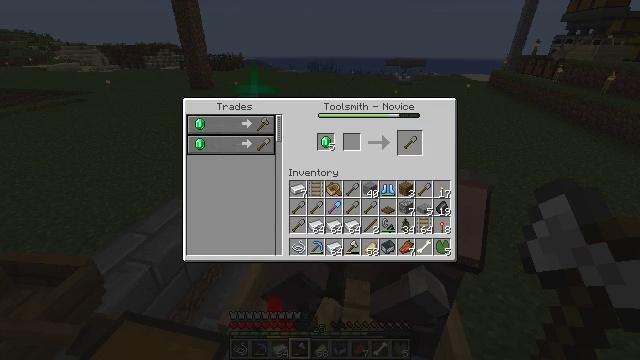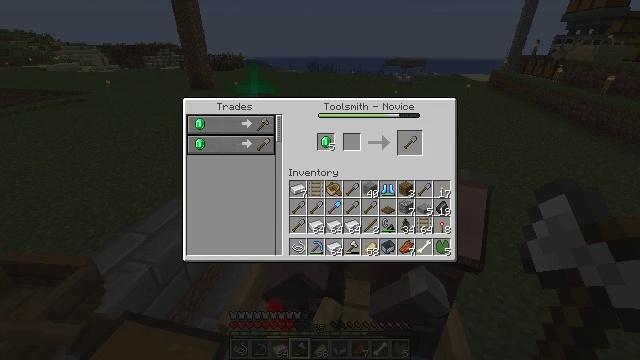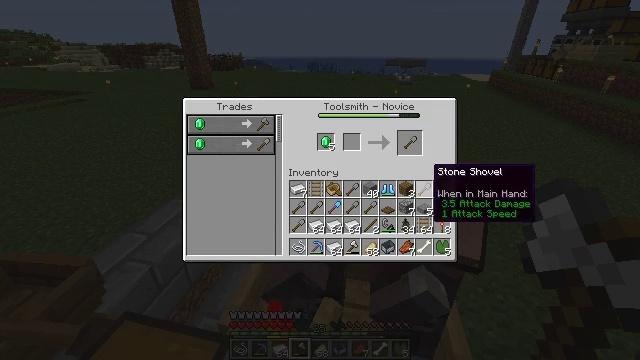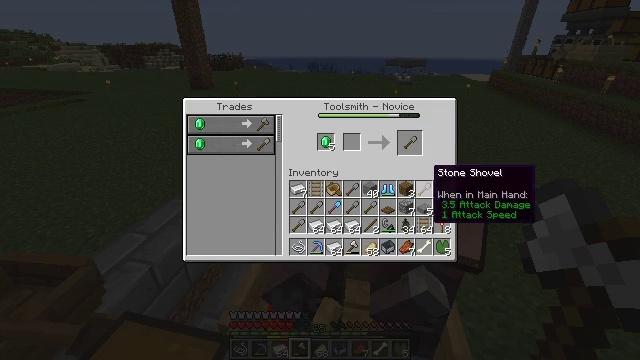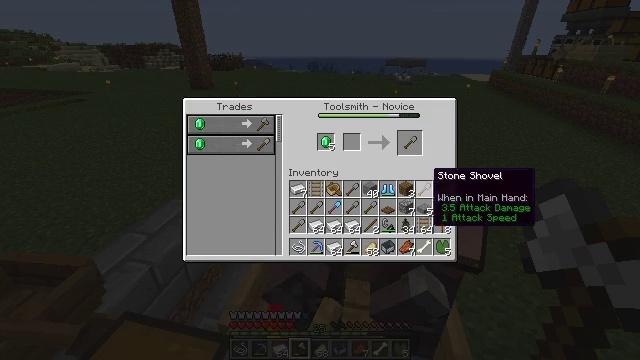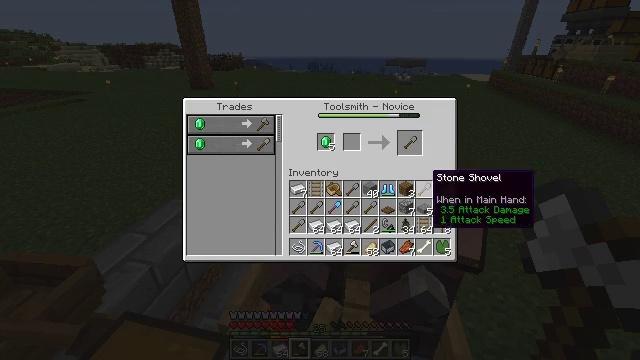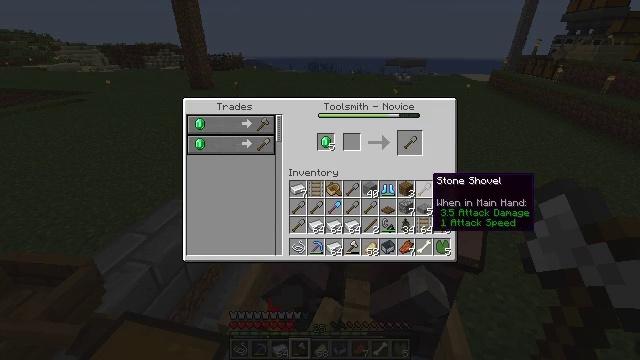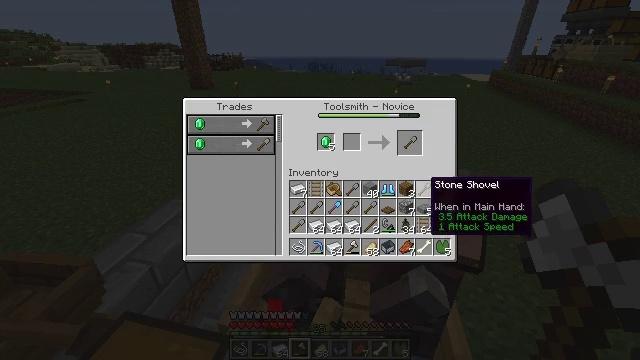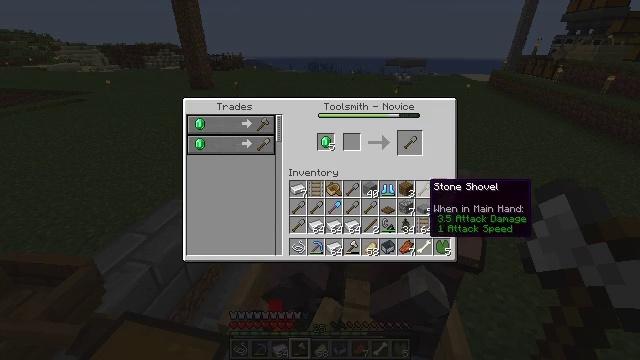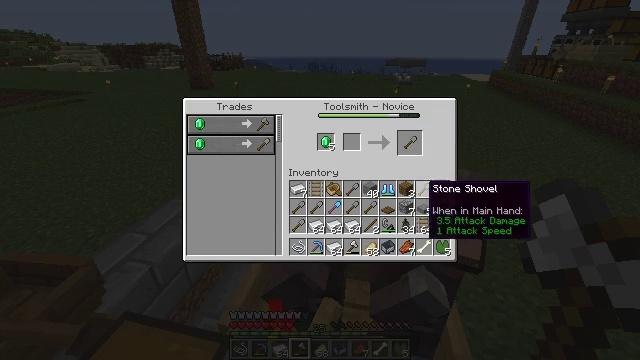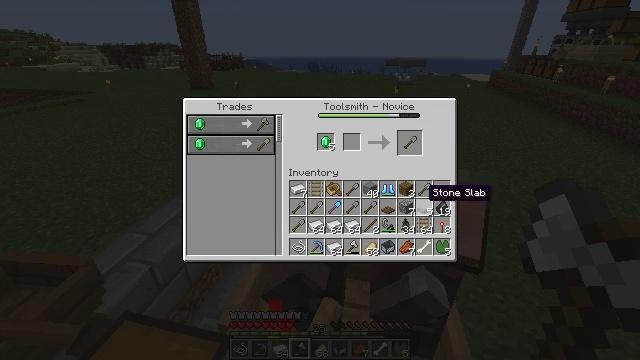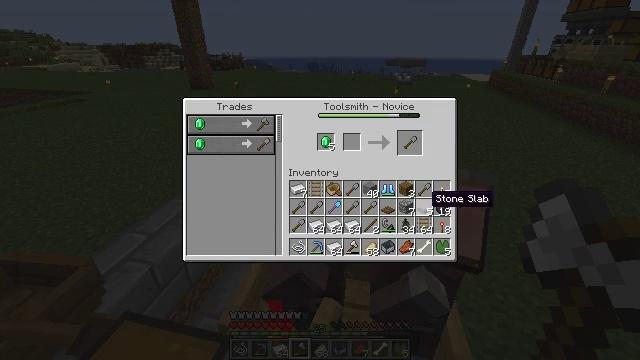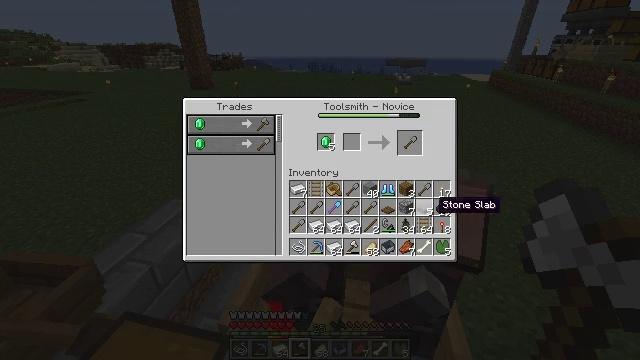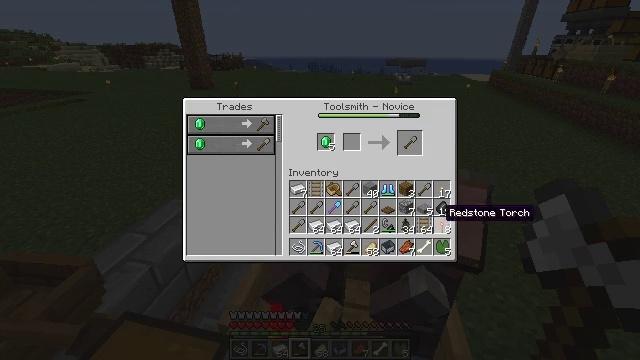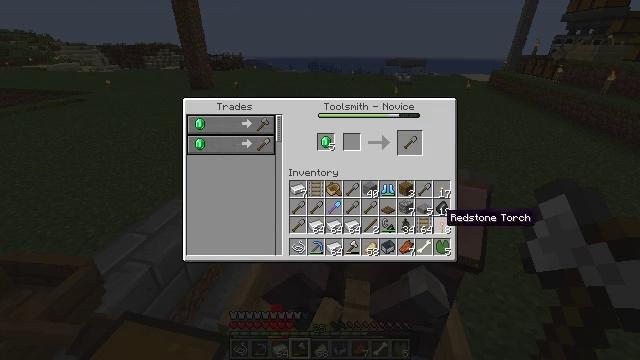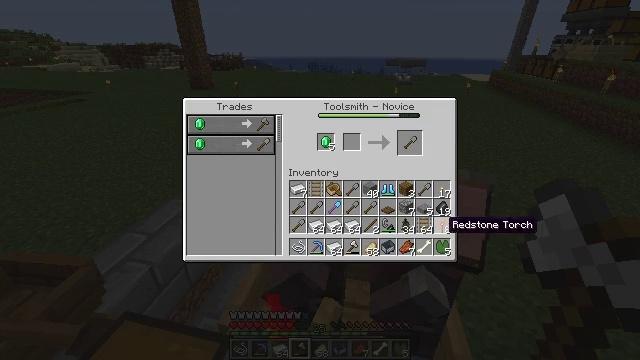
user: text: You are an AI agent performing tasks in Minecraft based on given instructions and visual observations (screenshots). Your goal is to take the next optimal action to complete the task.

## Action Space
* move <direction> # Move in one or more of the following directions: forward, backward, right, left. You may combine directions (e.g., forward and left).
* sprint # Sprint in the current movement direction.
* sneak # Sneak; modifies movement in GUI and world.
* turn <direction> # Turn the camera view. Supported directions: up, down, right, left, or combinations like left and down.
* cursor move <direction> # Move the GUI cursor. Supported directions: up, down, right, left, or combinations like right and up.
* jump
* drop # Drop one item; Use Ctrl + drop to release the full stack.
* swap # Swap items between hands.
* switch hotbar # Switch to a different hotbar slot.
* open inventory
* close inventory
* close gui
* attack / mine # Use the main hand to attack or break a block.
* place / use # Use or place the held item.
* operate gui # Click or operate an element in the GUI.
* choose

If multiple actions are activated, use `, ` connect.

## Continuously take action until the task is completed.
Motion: motion action
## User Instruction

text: Drop a lily pad.
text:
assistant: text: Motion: no_op
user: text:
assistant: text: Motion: no_op
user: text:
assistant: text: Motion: no_op
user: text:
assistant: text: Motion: no_op
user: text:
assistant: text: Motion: no_op
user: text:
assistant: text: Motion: no_op
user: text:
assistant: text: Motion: no_op
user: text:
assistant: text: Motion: no_op
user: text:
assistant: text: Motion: no_op
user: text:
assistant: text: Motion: no_op
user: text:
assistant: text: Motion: no_op
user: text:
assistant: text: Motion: cursor move right
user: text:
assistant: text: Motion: cursor move right and down
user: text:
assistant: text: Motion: no_op
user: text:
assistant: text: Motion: no_op
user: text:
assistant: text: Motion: no_op
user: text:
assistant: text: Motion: no_op
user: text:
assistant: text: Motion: no_op
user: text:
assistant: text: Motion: no_op
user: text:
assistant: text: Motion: no_op
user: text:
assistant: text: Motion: no_op
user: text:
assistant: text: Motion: operate gui
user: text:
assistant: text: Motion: cursor move up, operate gui
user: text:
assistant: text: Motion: cursor move up, operate gui
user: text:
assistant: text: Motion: cursor move right and up
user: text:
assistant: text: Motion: no_op
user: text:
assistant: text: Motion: no_op
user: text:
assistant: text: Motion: no_op
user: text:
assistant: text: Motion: no_op
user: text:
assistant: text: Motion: no_op